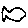
Label: fish